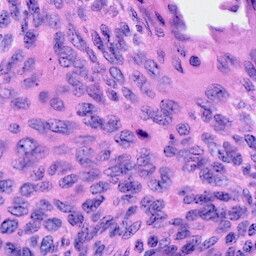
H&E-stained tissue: Cervix